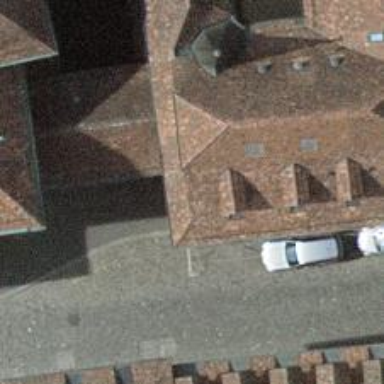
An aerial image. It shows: Footway with covered arcade.